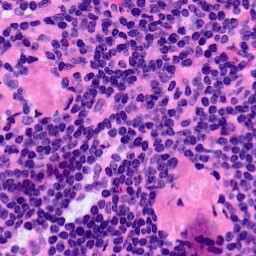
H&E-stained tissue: LymphNode